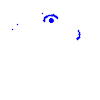
Particle: pion